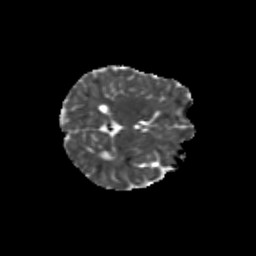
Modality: MD
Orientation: axial
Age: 9
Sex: female
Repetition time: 9.512 s
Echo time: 0.089 s